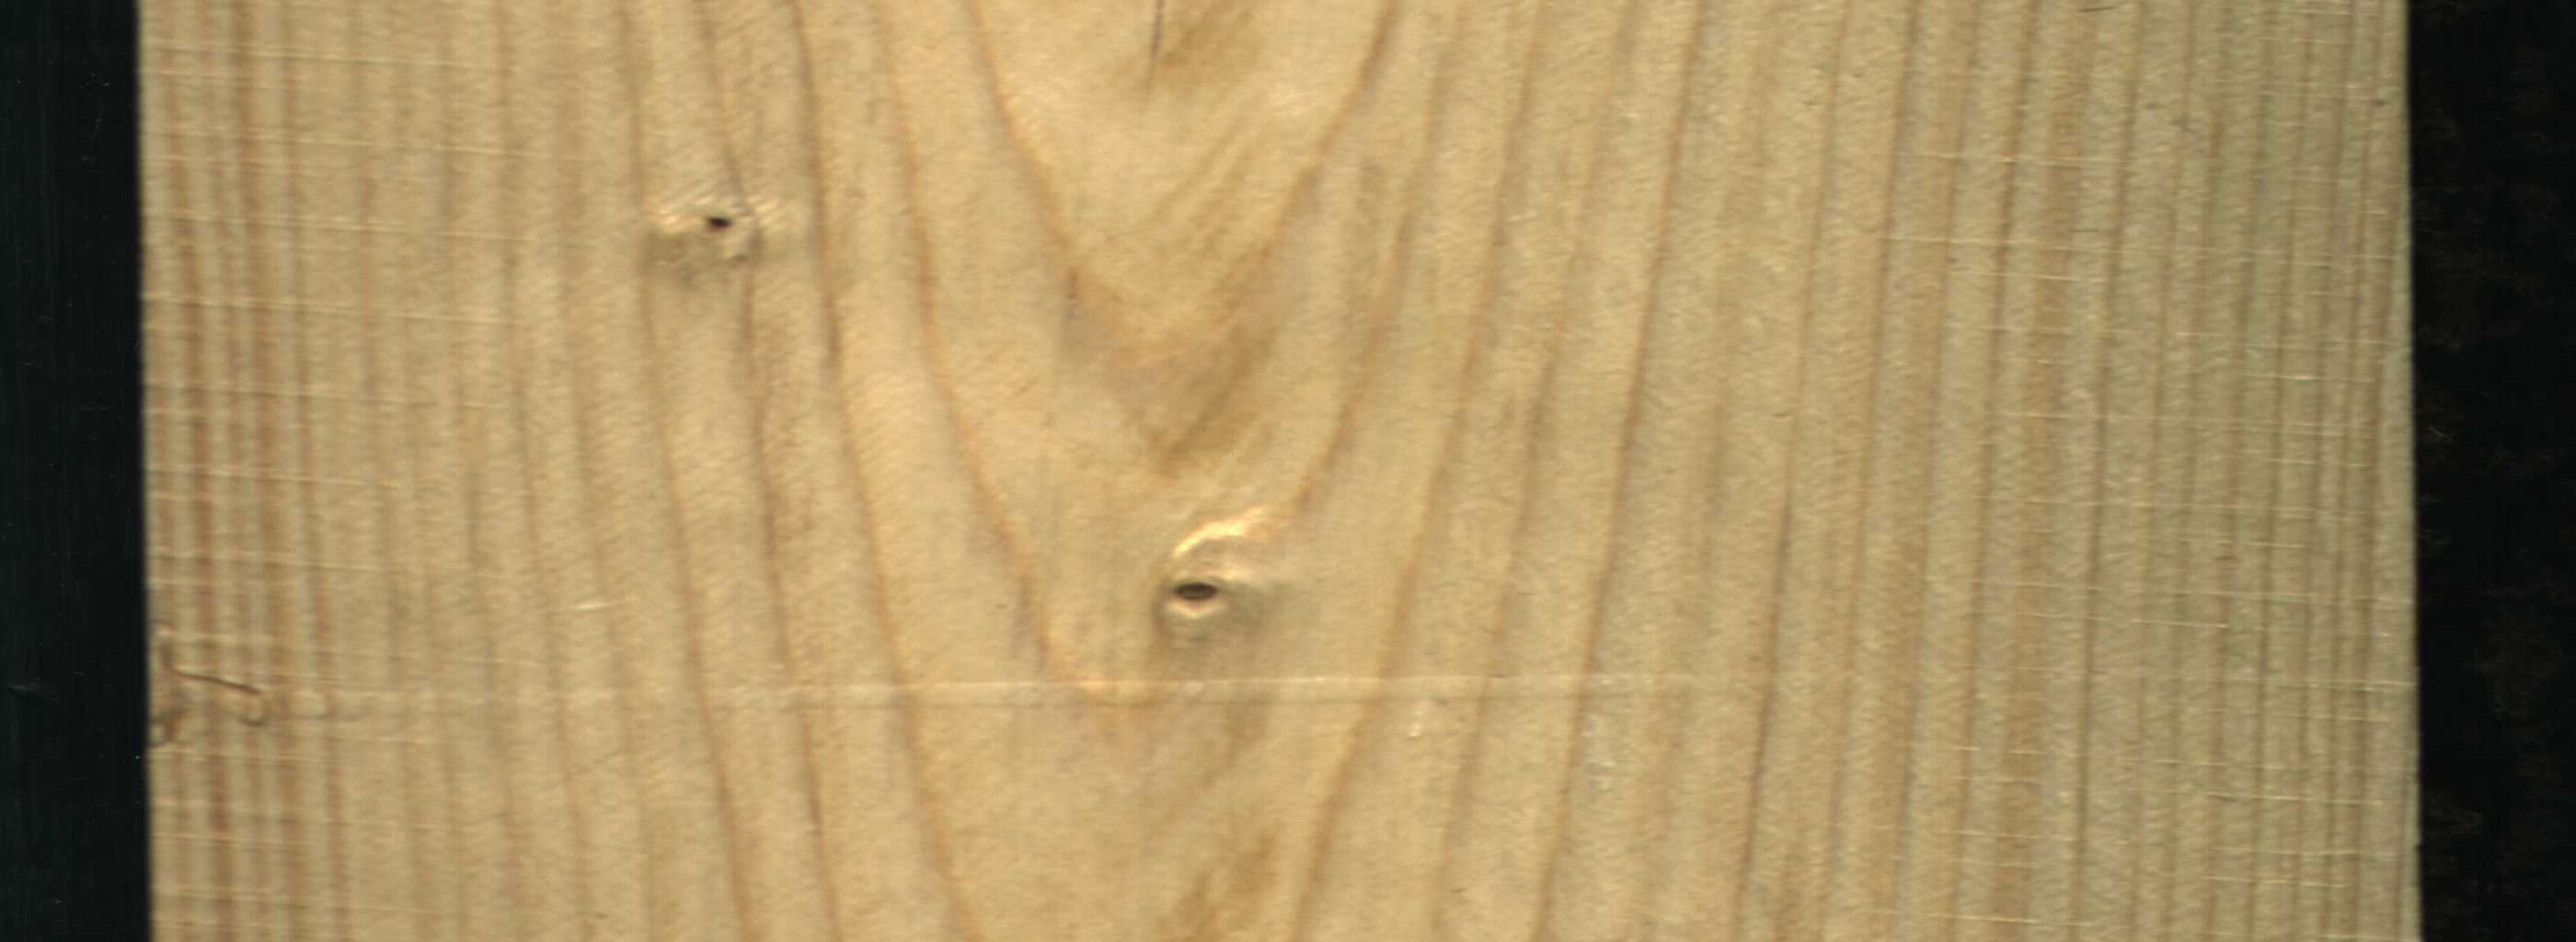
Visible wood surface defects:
Dead_Knot
Dead_Knot